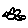
Label: bird